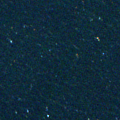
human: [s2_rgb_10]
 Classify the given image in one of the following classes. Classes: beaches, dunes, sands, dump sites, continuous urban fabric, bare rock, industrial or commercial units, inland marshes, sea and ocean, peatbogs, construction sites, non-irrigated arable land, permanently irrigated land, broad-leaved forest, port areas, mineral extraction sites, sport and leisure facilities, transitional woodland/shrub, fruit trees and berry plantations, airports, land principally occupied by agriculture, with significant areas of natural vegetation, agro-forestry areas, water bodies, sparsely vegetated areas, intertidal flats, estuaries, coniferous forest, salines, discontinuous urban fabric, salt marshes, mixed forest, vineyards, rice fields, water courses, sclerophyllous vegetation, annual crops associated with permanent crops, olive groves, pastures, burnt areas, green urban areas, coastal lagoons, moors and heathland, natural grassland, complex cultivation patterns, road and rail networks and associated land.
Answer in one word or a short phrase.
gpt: sea and ocean